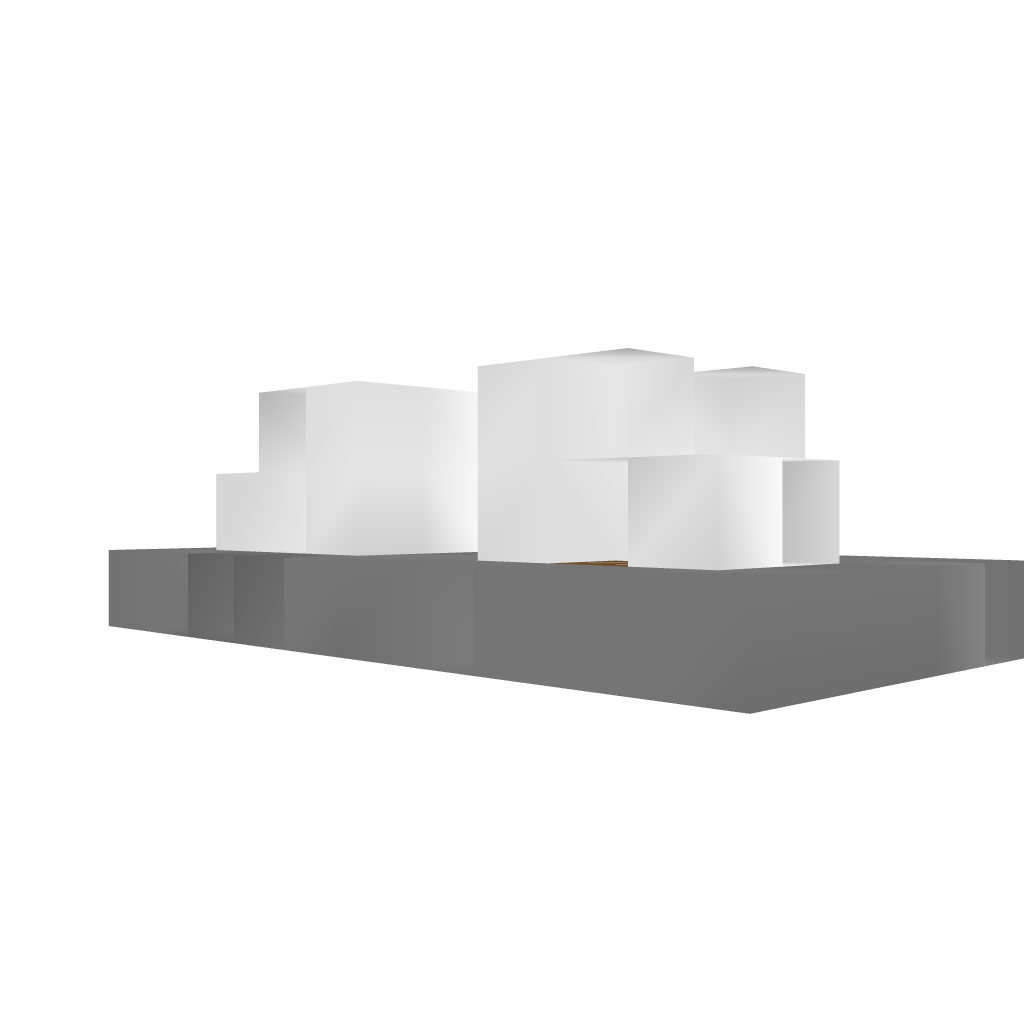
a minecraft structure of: simple piston door bad low quality